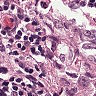
Metastatic tissue present: yes